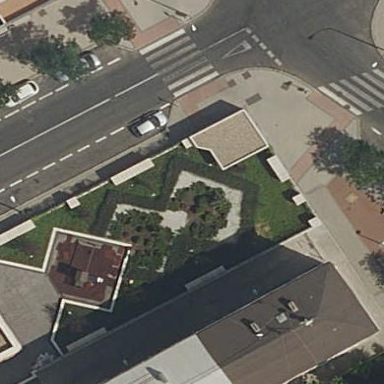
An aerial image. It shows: Garden with kerb barrier.